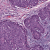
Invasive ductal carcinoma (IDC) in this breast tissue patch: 0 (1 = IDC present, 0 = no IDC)